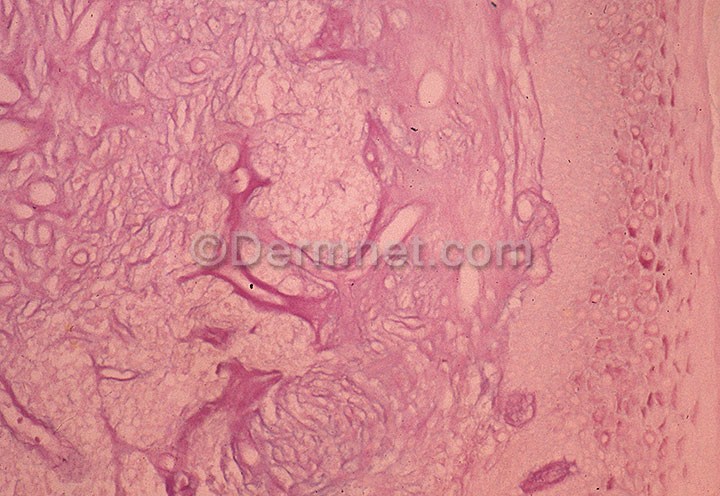
Disease: Psoriasis pictures Lichen Planus and related diseases